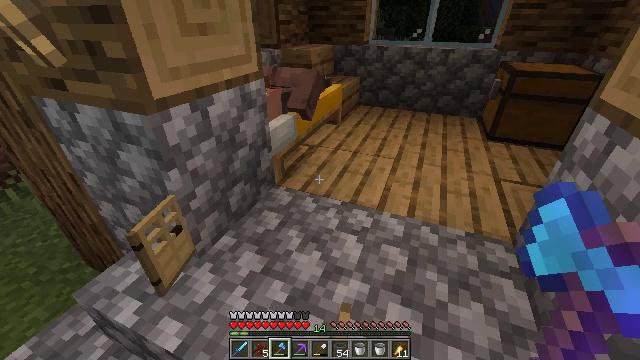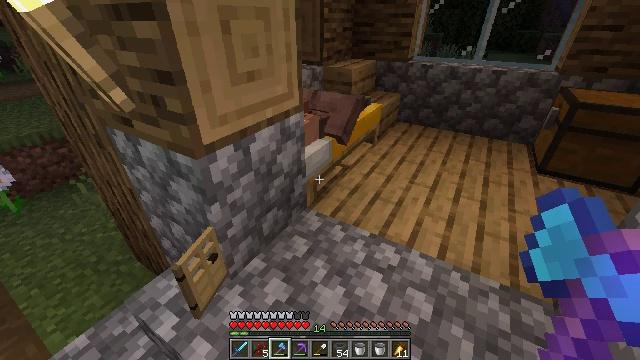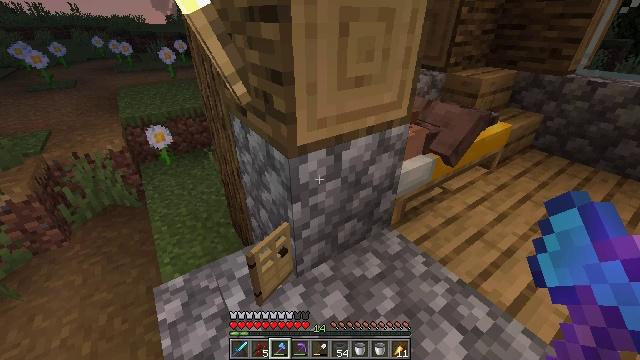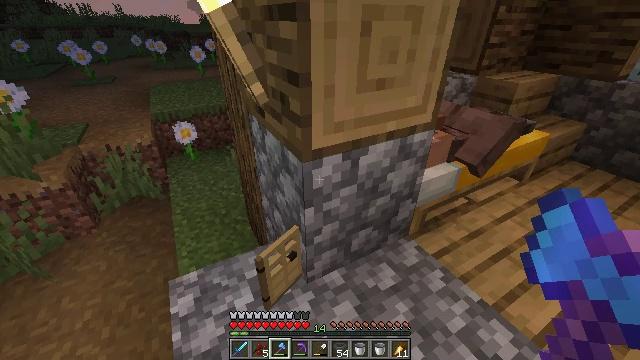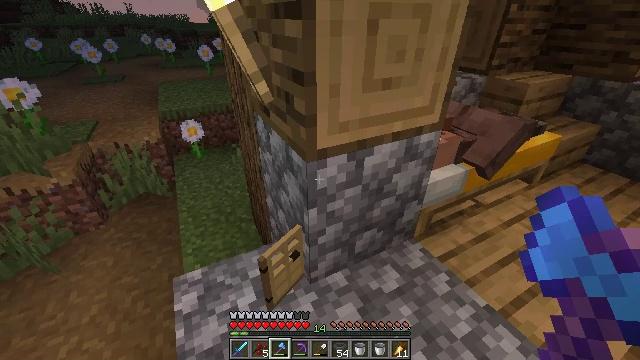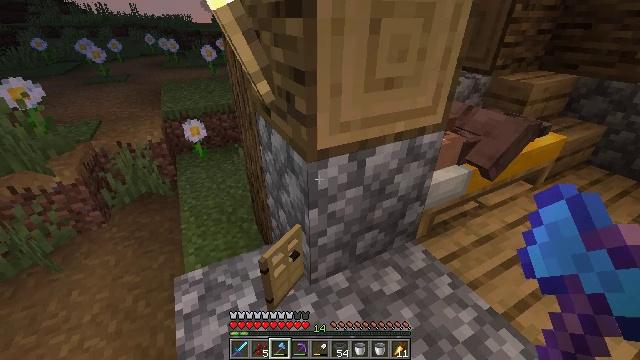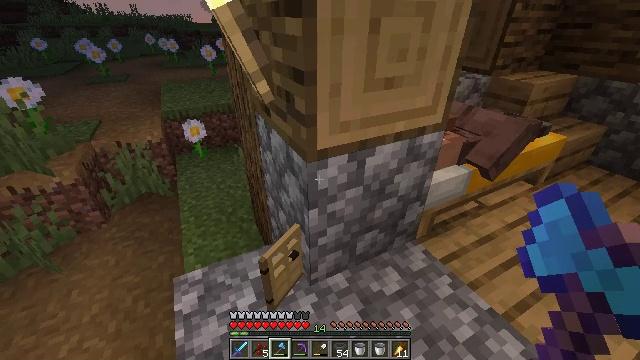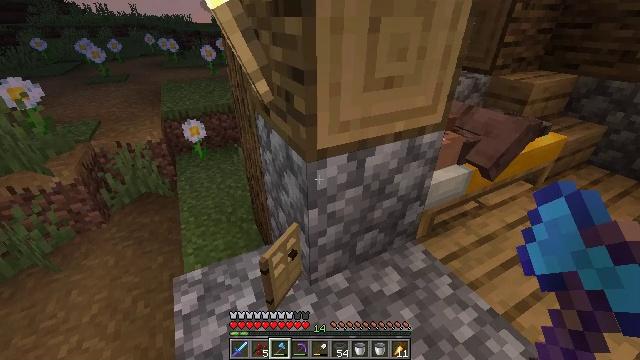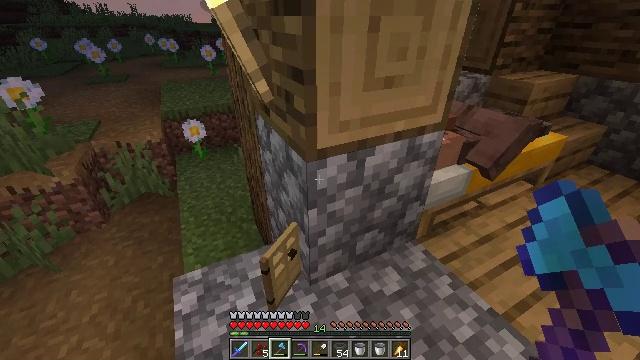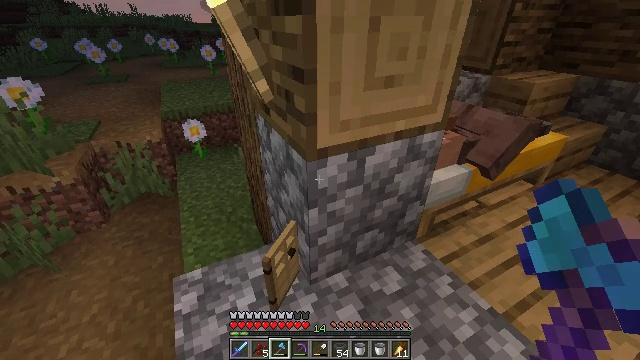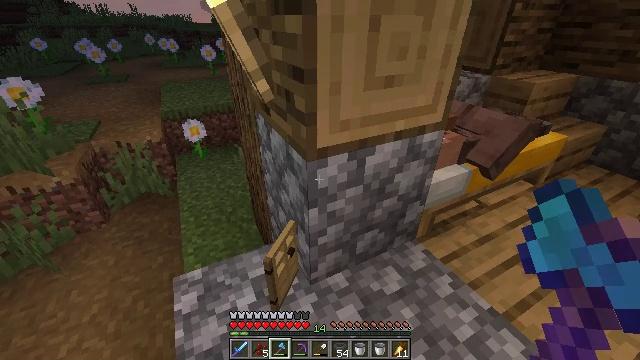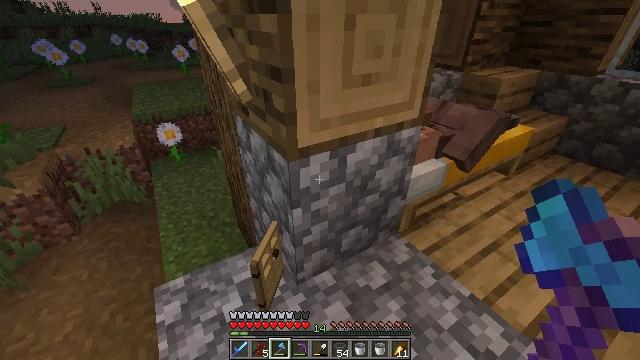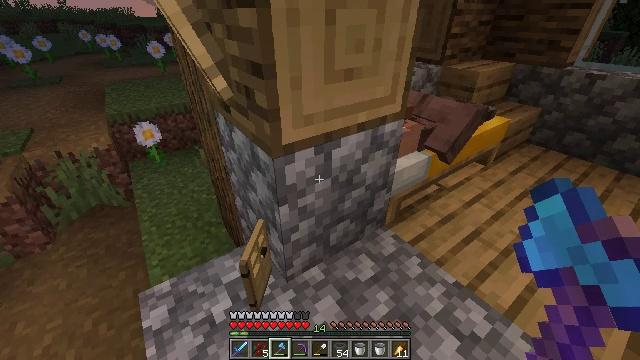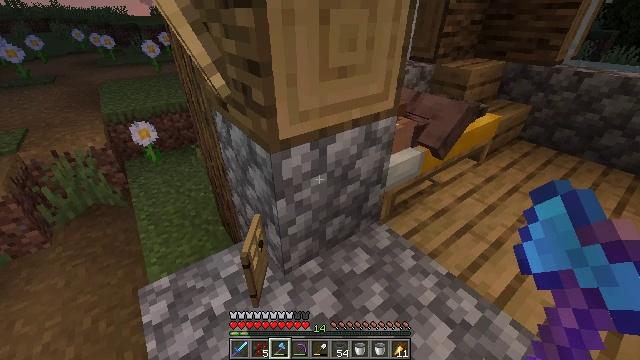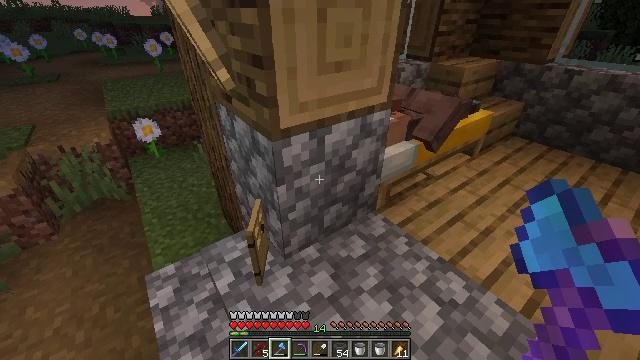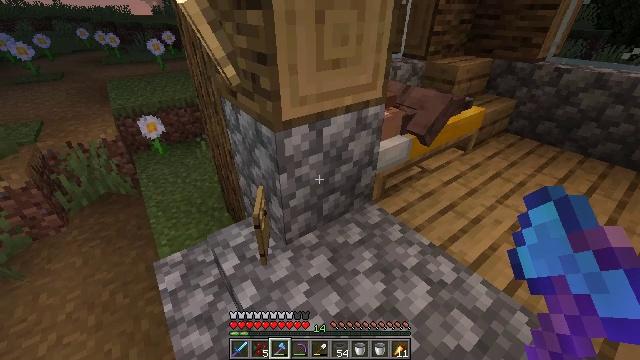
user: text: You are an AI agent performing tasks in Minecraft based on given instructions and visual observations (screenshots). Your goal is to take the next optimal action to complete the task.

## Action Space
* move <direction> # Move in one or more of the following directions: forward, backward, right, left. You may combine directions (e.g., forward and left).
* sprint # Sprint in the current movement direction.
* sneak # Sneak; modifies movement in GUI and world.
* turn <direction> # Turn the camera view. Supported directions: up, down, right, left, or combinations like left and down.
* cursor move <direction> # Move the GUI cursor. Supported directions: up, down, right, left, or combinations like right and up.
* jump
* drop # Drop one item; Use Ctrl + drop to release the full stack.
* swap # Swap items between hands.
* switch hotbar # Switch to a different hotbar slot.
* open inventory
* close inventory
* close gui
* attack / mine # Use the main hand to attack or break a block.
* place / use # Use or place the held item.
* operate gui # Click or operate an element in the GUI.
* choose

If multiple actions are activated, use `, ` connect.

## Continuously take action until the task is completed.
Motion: motion action
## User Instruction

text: Drop an oak door.
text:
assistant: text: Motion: move forward, turn left
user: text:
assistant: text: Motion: turn left
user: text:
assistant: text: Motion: turn left
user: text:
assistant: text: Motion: turn left
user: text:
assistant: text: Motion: no_op
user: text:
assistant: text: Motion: no_op
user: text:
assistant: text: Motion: no_op
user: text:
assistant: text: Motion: no_op
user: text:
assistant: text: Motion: no_op
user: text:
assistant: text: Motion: no_op
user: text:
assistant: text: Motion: turn right
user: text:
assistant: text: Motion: turn right
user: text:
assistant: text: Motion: move back
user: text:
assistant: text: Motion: move back
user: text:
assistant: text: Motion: move back
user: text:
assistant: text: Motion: move back
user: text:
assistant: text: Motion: no_op
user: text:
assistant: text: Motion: turn right
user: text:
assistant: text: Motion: no_op
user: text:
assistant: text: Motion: no_op
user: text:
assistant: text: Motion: no_op
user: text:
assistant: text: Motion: no_op
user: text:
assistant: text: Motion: no_op
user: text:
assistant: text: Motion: no_op
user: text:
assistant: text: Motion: no_op
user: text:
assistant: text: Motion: no_op
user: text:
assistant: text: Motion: no_op
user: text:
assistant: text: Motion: no_op
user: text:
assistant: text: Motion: no_op
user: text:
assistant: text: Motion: turn up